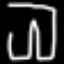
Label: pants